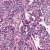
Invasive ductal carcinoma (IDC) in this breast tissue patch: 1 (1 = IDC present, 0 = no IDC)